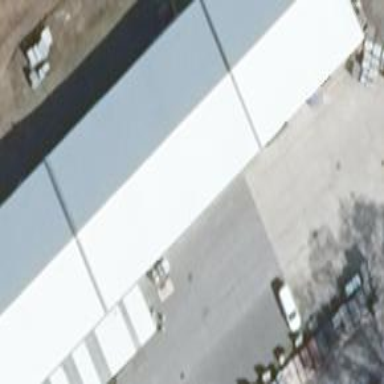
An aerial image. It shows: Building with gabled roof oriented along its length. The roof is grey in color.